Question: How can I prevent this from happening

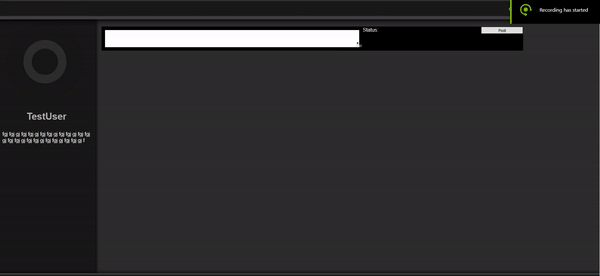
Answer: A Django 'TextField' is rendered as a HTML 'textarea'.
Looking at <URL> question, you could use 'style="resize: none;"'.
If you would like to add that in your views/form (and not in the templates), you could try something like:
'''
class MyModelForm(forms.ModelForm):
def __init__(self, *args, **kwargs):
super().__init__(*args, **kwargs)
self.fields['my_field_name'].widget.attrs['style'] = 'resize: none;'
'''
or if you have a form instance
'''
form.fields['my_field_name'].widget.attrs['style'] = 'resize: none;'
'''